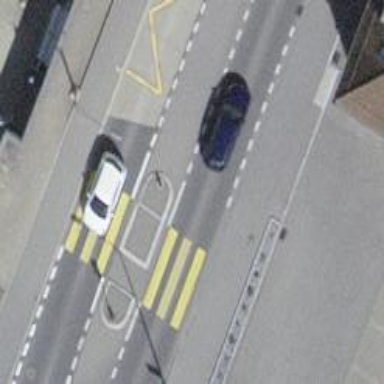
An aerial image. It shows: Uncontrolled zebra crossing with central island.